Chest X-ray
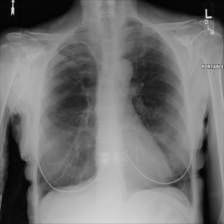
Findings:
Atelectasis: negative
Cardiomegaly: negative
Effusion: negative
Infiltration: negative
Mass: negative
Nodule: negative
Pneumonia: negative
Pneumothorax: negative
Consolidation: negative
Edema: negative
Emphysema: negative
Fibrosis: negative
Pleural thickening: negative
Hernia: negative